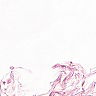
Metastatic tissue present: no